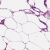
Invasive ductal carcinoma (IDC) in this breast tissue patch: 0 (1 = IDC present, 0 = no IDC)